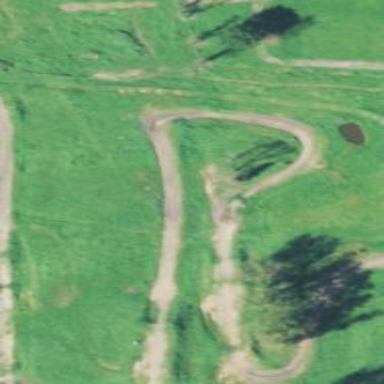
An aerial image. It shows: Motocross raceway road.